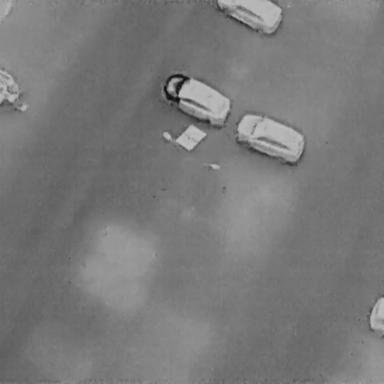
There are five objects shown in the infrared image, including a DontCare, and four Cars.